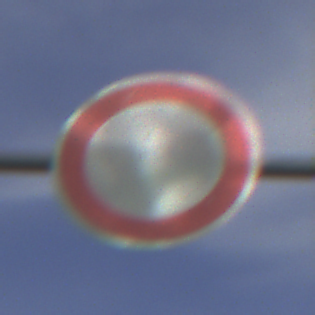
Verkehrszeichen: VerbotFahrzeugeAllerArt
Umgebung: Outdoor, Suburban
Tageszeit: MorningAfternoon
Wetter: PartlyCloudy
Licht: Natural
Jahreszeit: NotSpecified
Kontrast: HighContrast